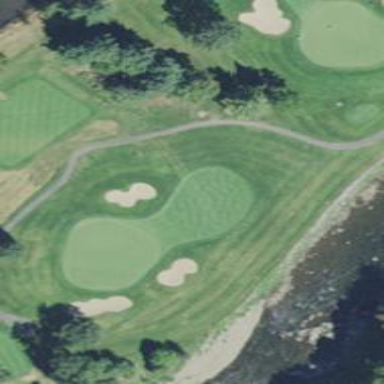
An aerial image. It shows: Grassy area designated as golf fairway.